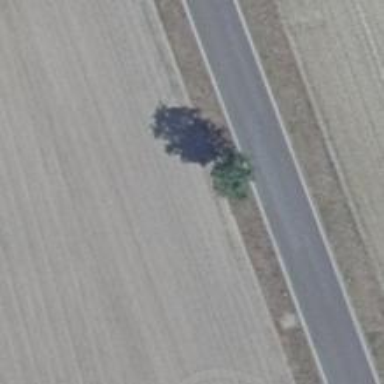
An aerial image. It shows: Deciduous tree with broadleaved leaves.